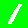
Digit: 1